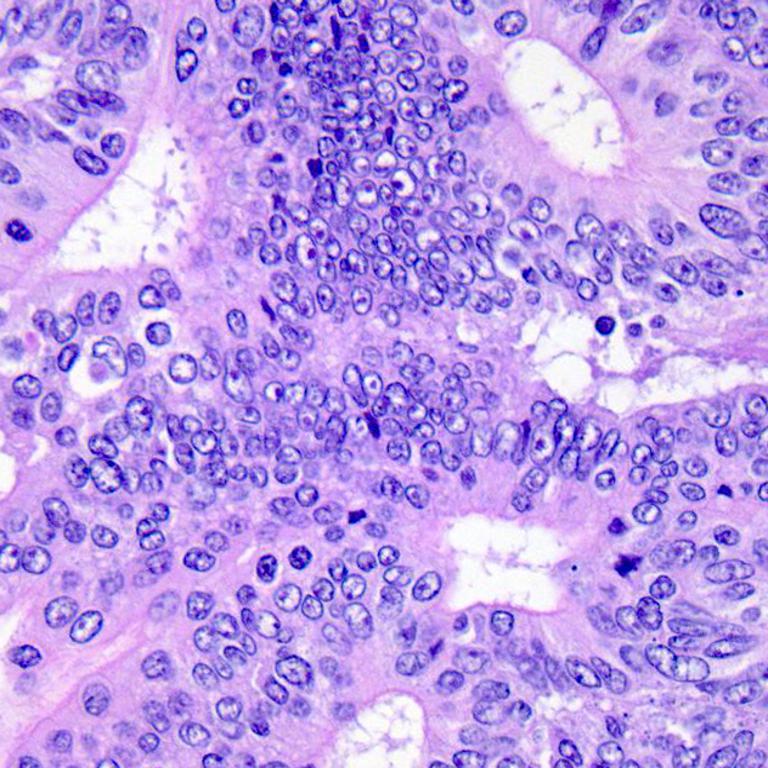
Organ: colon
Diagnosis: adenocarcinomas